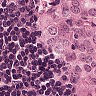
Metastatic tissue present: yes